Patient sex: F
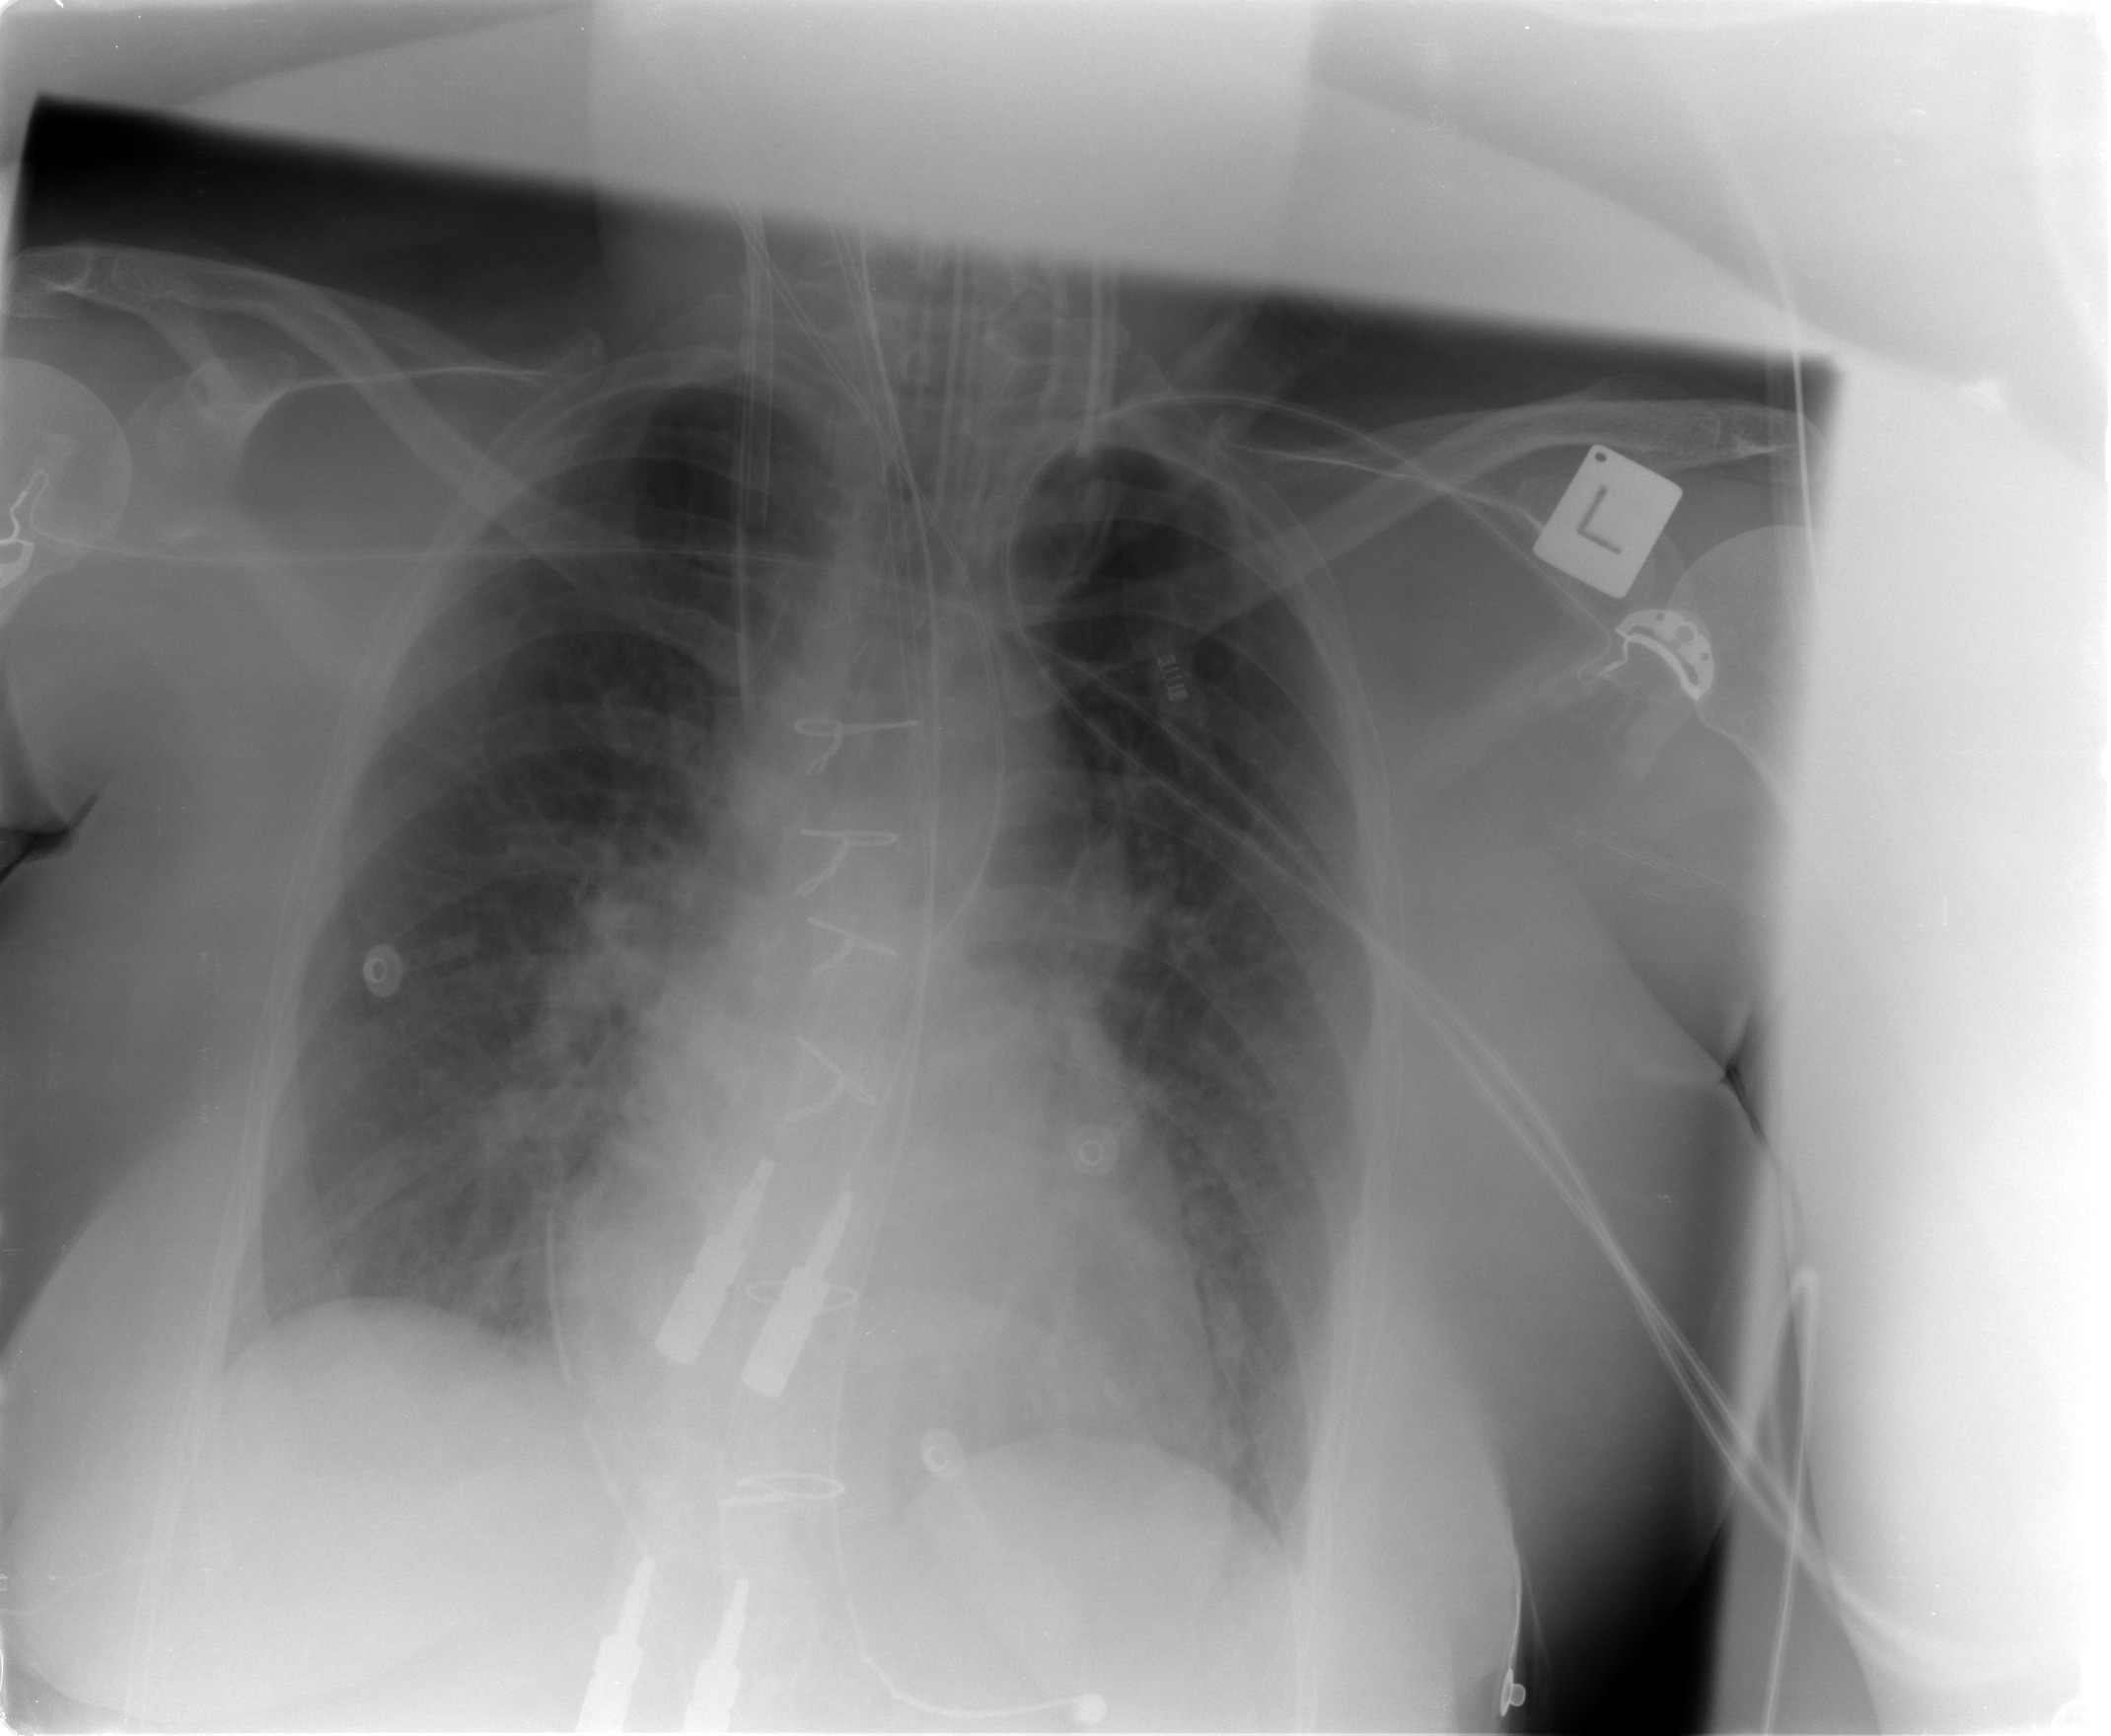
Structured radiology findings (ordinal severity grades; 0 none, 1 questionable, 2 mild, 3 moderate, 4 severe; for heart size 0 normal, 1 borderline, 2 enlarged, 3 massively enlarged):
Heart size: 0
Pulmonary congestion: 1
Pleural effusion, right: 0
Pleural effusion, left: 0
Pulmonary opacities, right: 0
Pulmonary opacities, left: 0
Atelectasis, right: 0
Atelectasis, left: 0